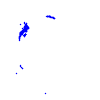
Particle: pion